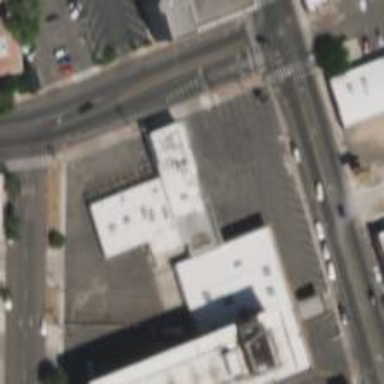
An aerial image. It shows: Building identified as strip club.